Question: I have a coredata project and I'm trying to make a query. Here is my coredata model:

'''
NSManagedObjectContext *moc = [self managedObjectContext];
NSEntityDescription *theaterDescription = [ NSEntityDescription entityForName:@"Theaters" inManagedObjectContext:moc];
NSPredicate *theaterPredicate = [NSPredicate predicateWithFormat:@"nameOfTheater like %@ AND nameOfMovie like %@",_theaterName,_movieOutlet.stringValue];
NSFetchRequest *theaterRequestTwo = [NSFetchRequest new];
theaterRequestTwo.entity = theaterDescription;
theaterRequestTwo.predicate = theaterPredicate;
NSError *error = nil;
NSArray *theaterResults = [moc executeFetchRequest:theaterRequestTwo error:&error];
'''
But I'm getting this error:
'''
keypath nameOfMovie not found in entity <NSSQLEntity Theaters id=3>
'''
I also tried :
'''
NSPredicate *theaterPredicate = [NSPredicate predicateWithFormat:@"nameOfTheater like %@ AND Movies.nameOfMovie like %@",_theaterName,_movieOutlet.stringValue];
'''
But I got this error:
'''
keypath Movies.nameOfMovie not found in entity <NSSQLEntity Theaters id=3>
'''
And I also tried:
'''
NSPredicate *theaterPredicate = [NSPredicate predicateWithFormat:@"nameOfTheater like %@ AND movies.nameOfMovie like %@",_theaterName,_movieOutlet.stringValue];
'''
I got the following error:
to-many key not allowed here
By any chance any of you knows what I'm doing wrong or what I'm missing on my code. I'll really appreciate your help.
This are the headers files for my coredata model:
theaters classe:
'''
@class Movies;
@interface Theaters : NSManagedObject
@property (nonatomic, retain) NSString * nameOfTheater;
@property (nonatomic, retain) NSSet *movies;
@end
@interface Theaters (CoreDataGeneratedAccessors)
- (void)addMoviesObject:(Movies *)value;
- (void)removeMoviesObject:(Movies *)value;
- (void)addMovies:(NSSet *)values;
- (void)removeMovies:(NSSet *)values;
'''
---
Movies class:
'''
@class Schedules, Theaters;
@interface Movies : NSManagedObject
@property (nonatomic, retain) NSString * nameOfMovie;
@property (nonatomic, retain) NSSet *showTimes;
@property (nonatomic, retain) Theaters *theaters;
@end
@interface Movies (CoreDataGeneratedAccessors)
- (void)addShowTimesObject:(Schedules *)value;
- (void)removeShowTimesObject:(Schedules *)value;
- (void)addShowTimes:(NSSet *)values;
- (void)removeShowTimes:(NSSet *)values;
'''
---
Schedules class:
'''
@interface Schedules : NSManagedObject
@property (nonatomic, retain) NSDate * showTimes;
@property (nonatomic, retain) NSSet *movie;
@end
@interface Schedules (CoreDataGeneratedAccessors)
- (void)addMovieObject:(Movies *)value;
- (void)removeMovieObject:(Movies *)value;
- (void)addMovie:(NSSet *)values;
- (void)removeMovie:(NSSet *)values;
'''
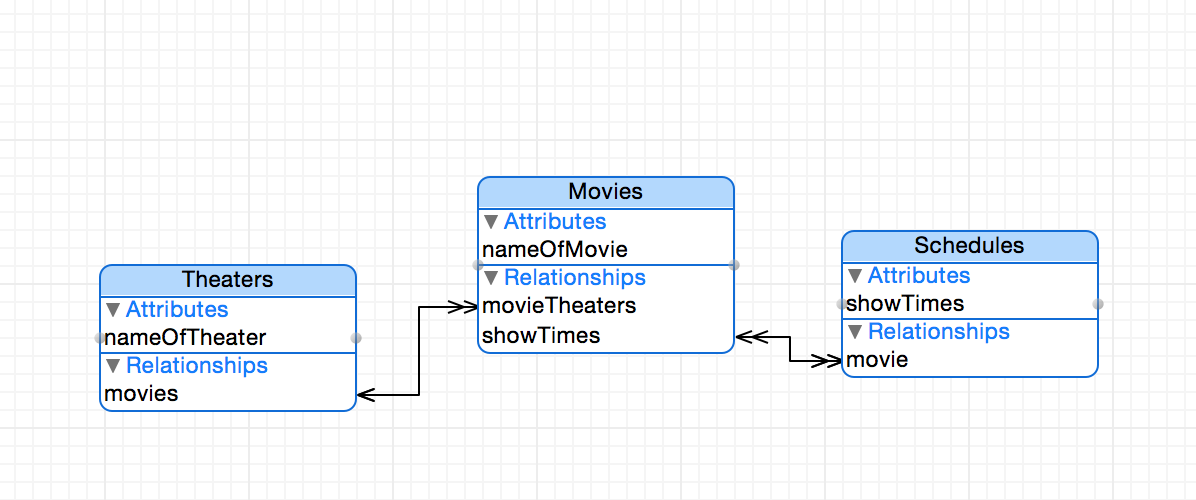
Answer: you can use 'SUBQUERY' for this kind of problems
one exact theater entity (copied by your example)
'''
NSPredicate *predicate = [NSPredicate predicateWithFormat:@"nameOfTheater like %@ AND SUBQUERY(movies, $mv, $mv.nameOfMovie like %@).@count > 0", _theaterName,_movieOutlet.stringValue];
'''
all theaters where movie abc is running
'''
NSPredicate *predicate = [NSPredicate predicateWithFormat:@"SUBQUERY(movies, $mv, $mv.nameOfMovie CONTAINS[c] %@).@count > 0", @"abc"];
'''
btw, is you model correct?
'''
Theaters <->> Movies = 1:n
'''
So every 'Theater' has x 'Movies', but a 'Movie' is running in only one 'Theater'
So if you fetch a 'Movie' with name "abc" you can get the 'Theater' as attibute. Or is it
'''
Theaters <<->> Movies = n:m
'''
? so 'movies' and 'movieTheaters' are 'NSSet<Movie>/NSSet<Theater>'
still need an answer for the question above. what is the correct relation between? is one movie in x theaters or only in one. how are your header files for the ManagedObject classes? ;)
'''
NSEntityDescription *schedulesDescription = [NSEntityDescription entityForName:@"Schedules" inManagedObjectContext:moc];
// something like this if 1:n. Try and post logs, have no IDE at the moment
NSPredicate *predicate = [NSPredicate predicateWithFormat:@"movie.nameOfMovie == %@ AND movie.movieTheaters.nameOfTheater == %@", @"movie8", @"theaterOne"];
// if n:m, as far as I remember you couldn't fetch over 2 n:m relations via .
NSPredicate *predicate = [NSPredicate predicateWithFormat:@"movie.nameOfMovie == %@ AND SUBQUERY(movie, $mv, $mv.movieTheaters.nameOfTheater == %@).@count > 0", @"movie8", @"theaterOne"];
'''